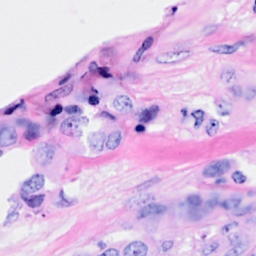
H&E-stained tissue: Breast